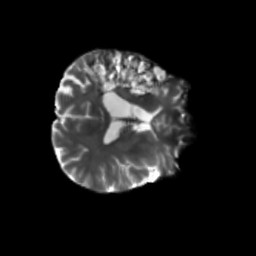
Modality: T2w
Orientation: axial
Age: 54
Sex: male
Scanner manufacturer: siemens
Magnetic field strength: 3 T
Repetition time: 5.25 s
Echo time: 0.08 s